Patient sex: M
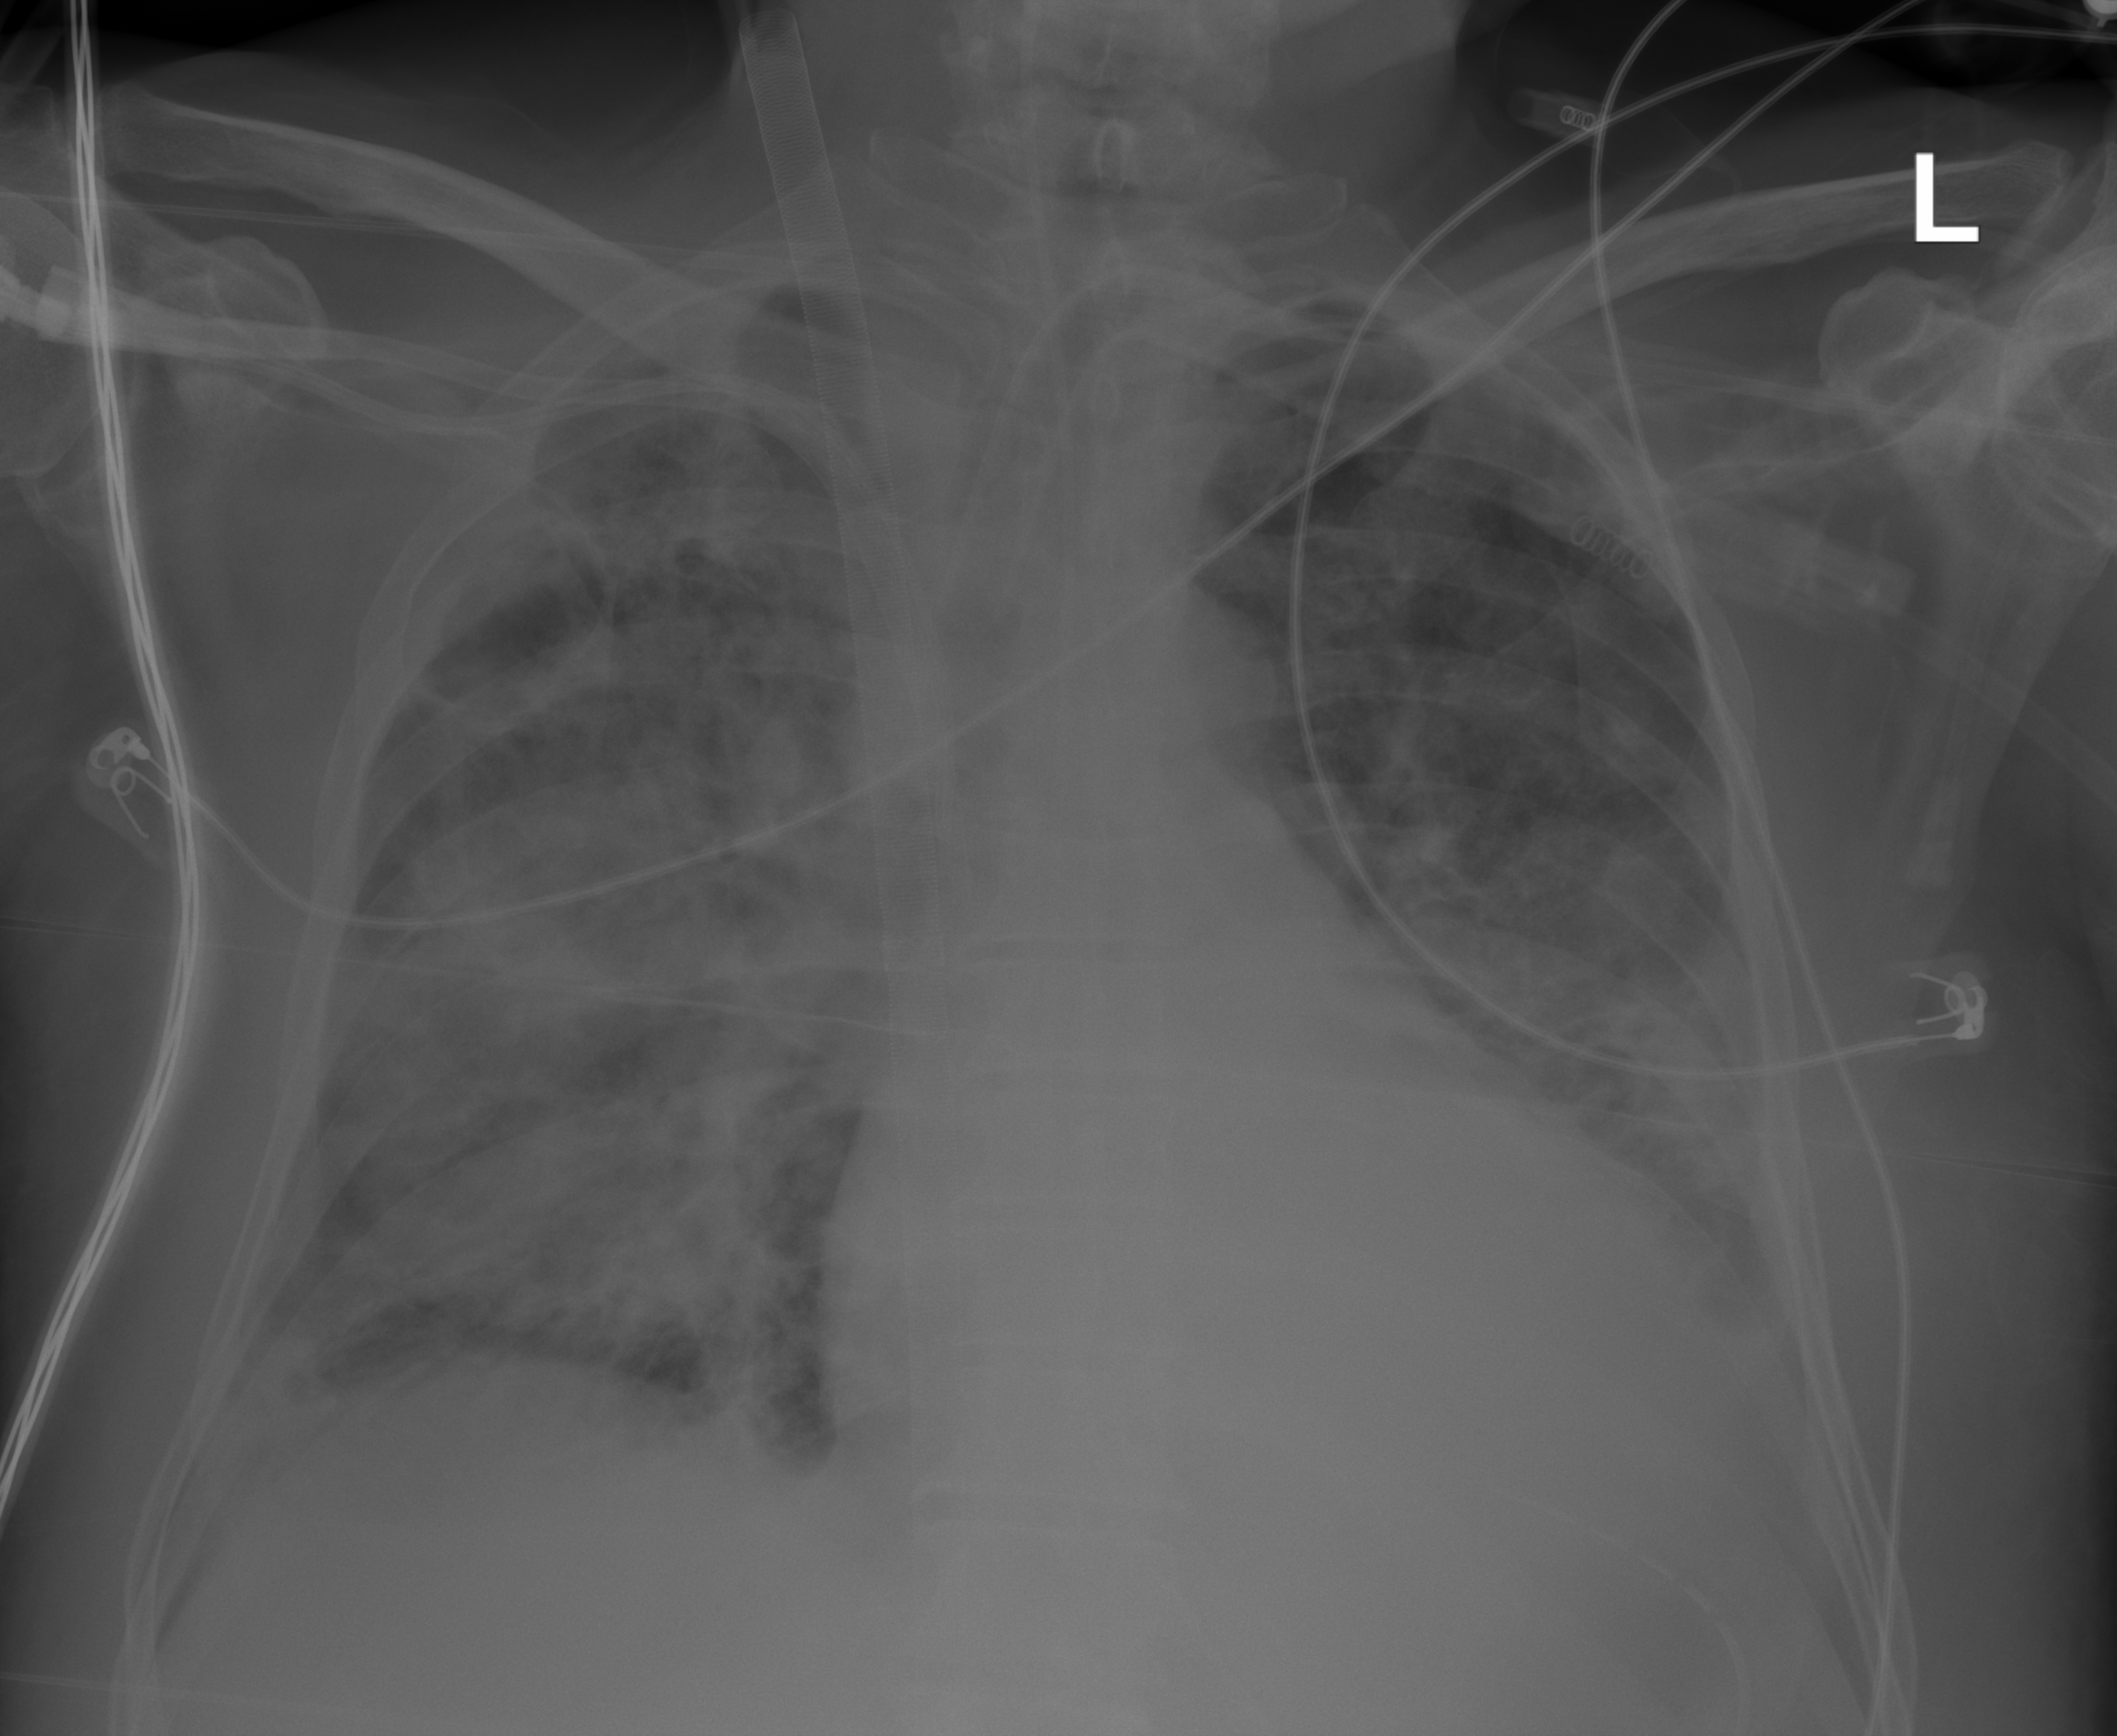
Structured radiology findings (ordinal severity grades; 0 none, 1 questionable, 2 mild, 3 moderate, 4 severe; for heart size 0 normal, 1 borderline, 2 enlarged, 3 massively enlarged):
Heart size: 2
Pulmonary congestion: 2
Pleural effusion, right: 2
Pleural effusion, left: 2
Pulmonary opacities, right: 3
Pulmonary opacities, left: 3
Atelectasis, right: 2
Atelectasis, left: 2